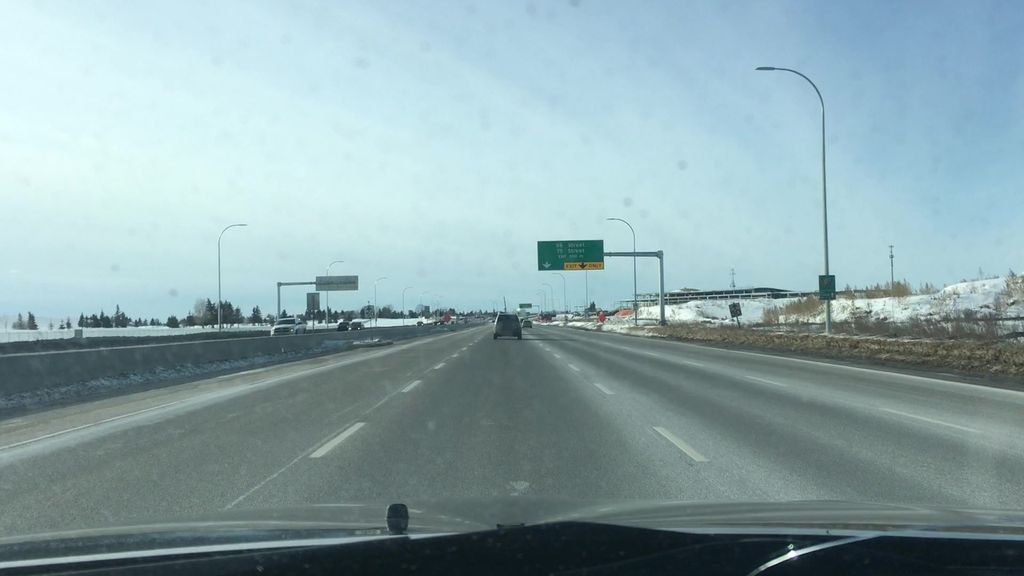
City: edmonton